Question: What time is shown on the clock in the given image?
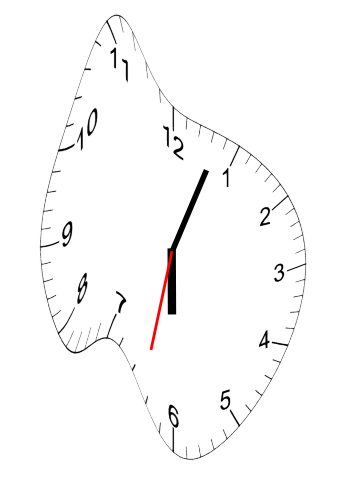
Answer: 06:03:32